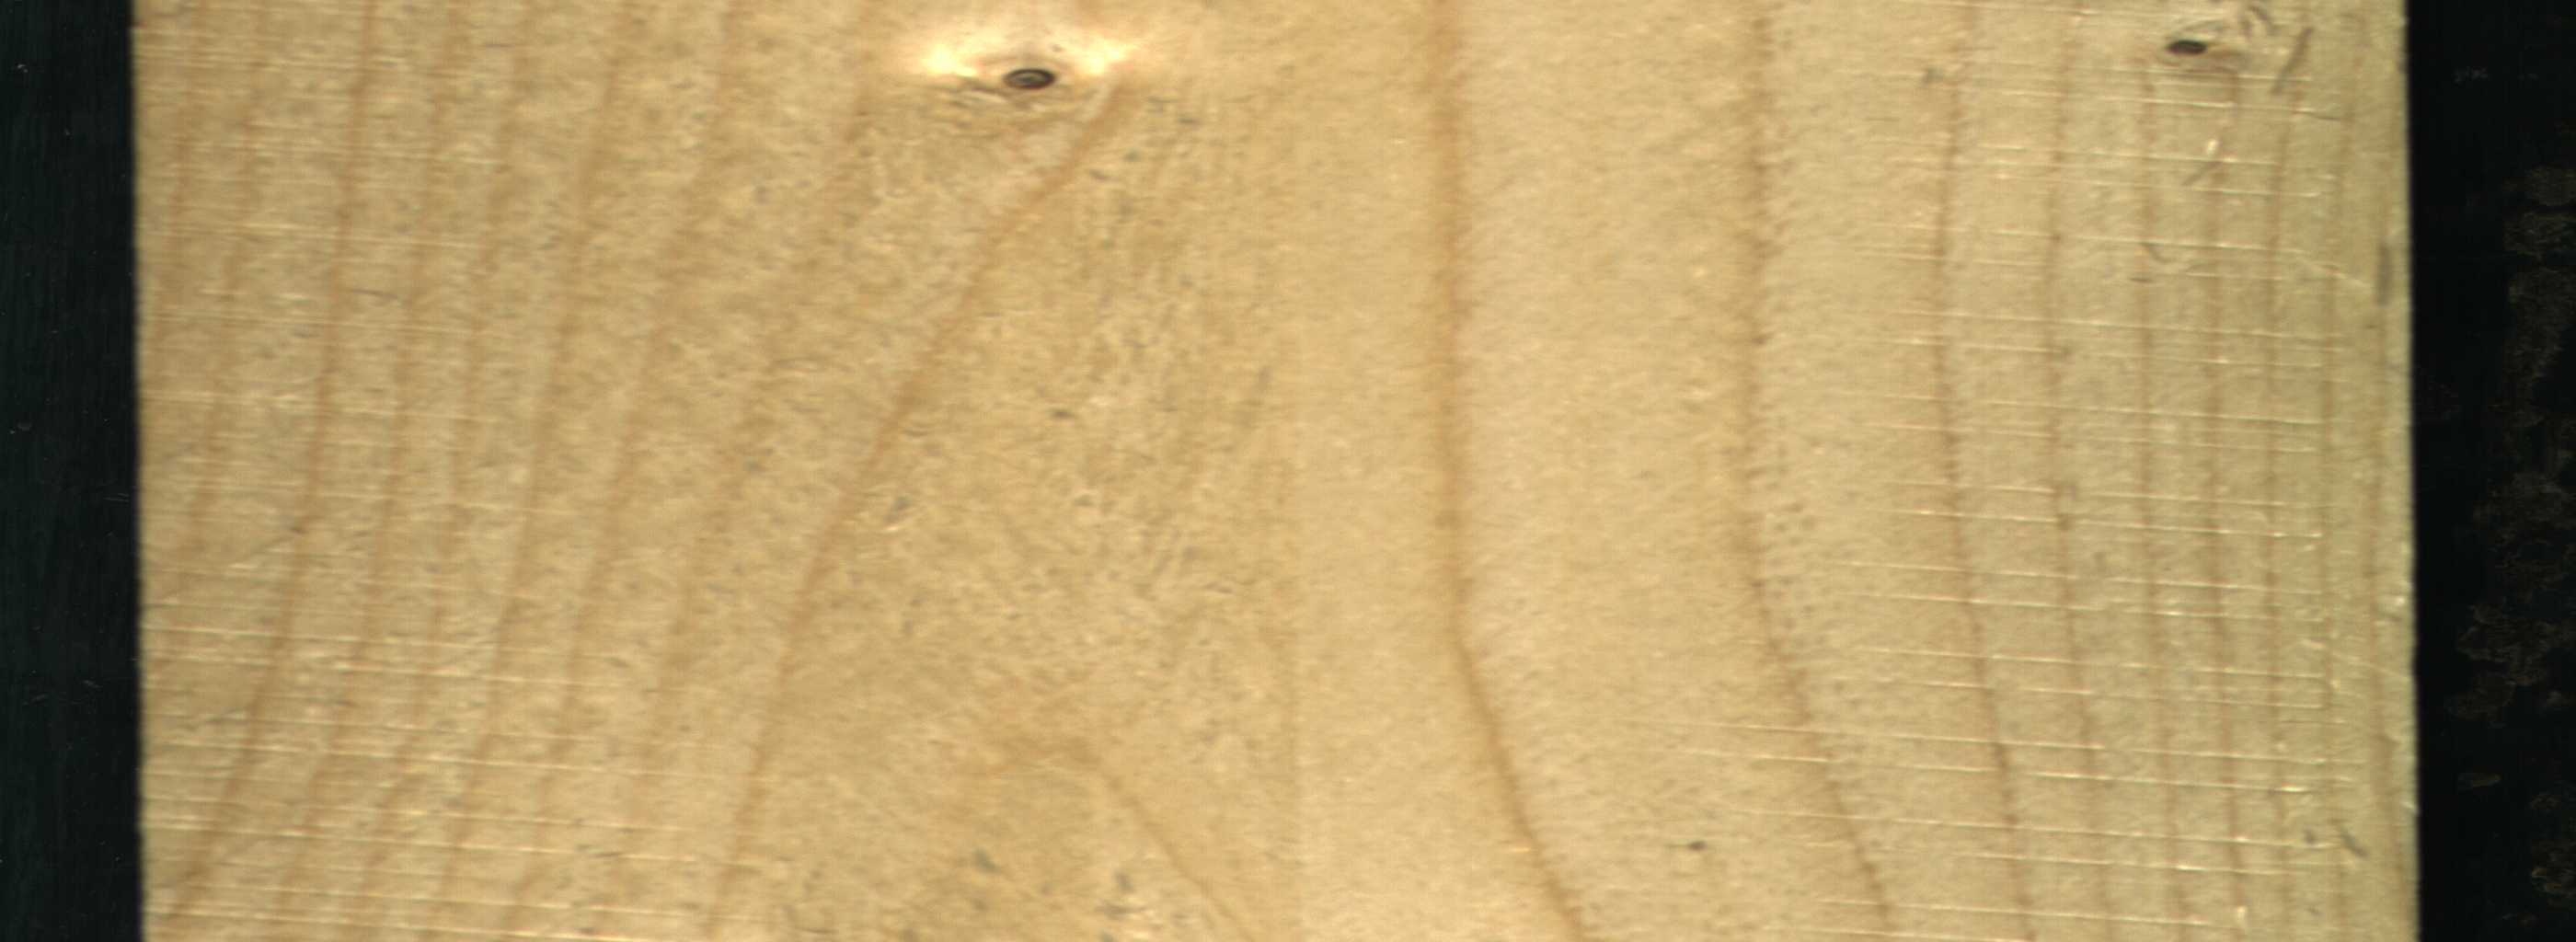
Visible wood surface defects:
Live_Knot
Live_Knot